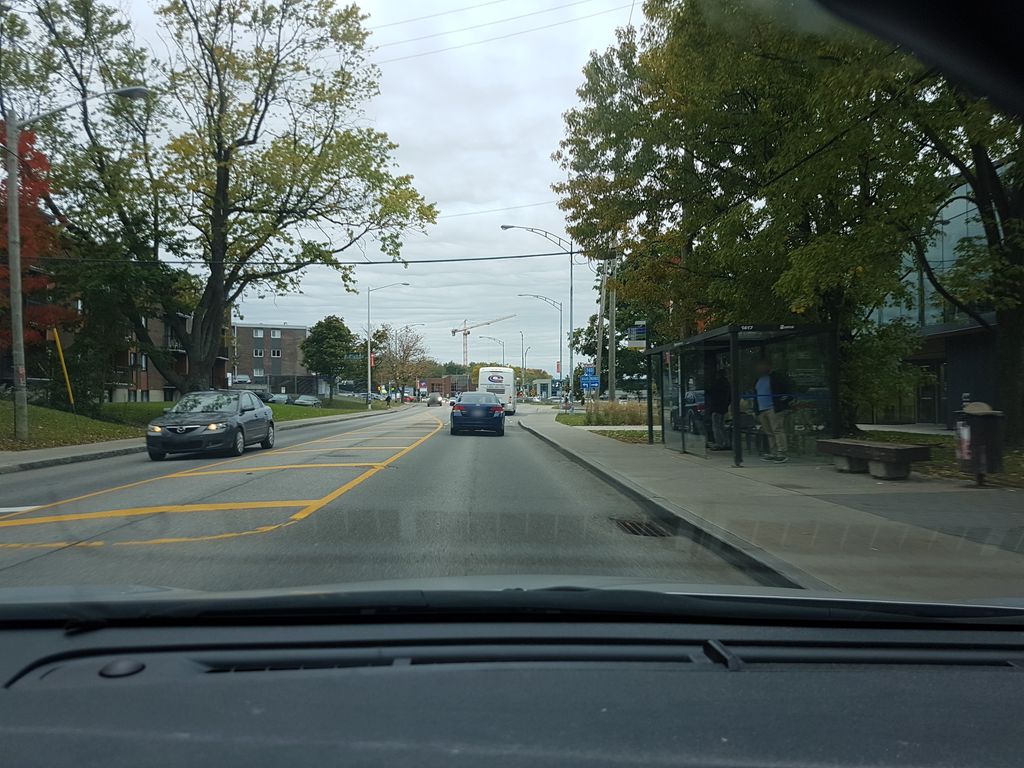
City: quebec_city